Question: I have the following table in an application I am developing using ruby on rails:

I want to create a test in cucumber where I select a user from the table and delete it or edit it.
I don't know what is the step definition for that.
I'd like to be able to do something like:
'''
Feature: User Manegement
In order to manage users
As an admin
I want to see a users list and change user properties
Background:
Given the following activated users exists
| name | email |
| Alice Hunter | alice.hunter@example.com |
| Bob Hunter | bob.hunter@example.com |
And the following user records
| name | email |
| Jonh Doe | jonh.doe@example.com |
Scenario: I delete a user from the table
Given I am logged in as admin
When I follow "Administration"
And I follow "User Management"
And I delete "Alice Hunter"
Then I should not see "Alice Hunter"'
'''
Can anyone help?
Thank you.
@brad
The error returned:
'''
wrong number of arguments (2 for 1) (ArgumentError)
./features/step_definitions/table_steps.rb:26:in 'within'
./features/step_definitions/table_steps.rb:26:in '/^I delete "(.*)"$/'
'''
---
---
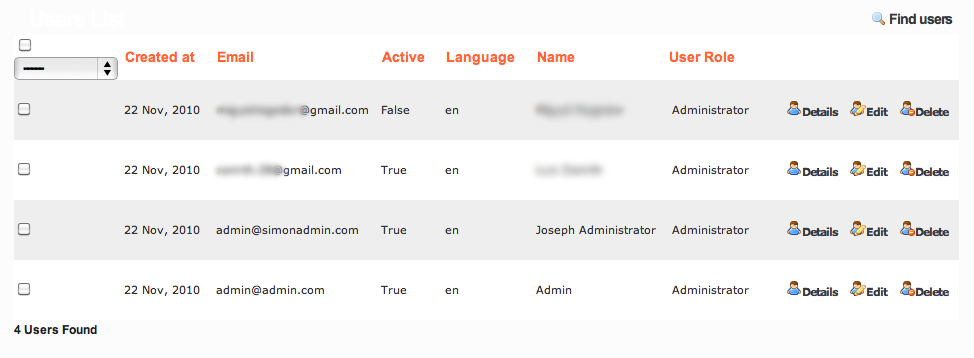
Answer: After some extensive searching and minor refactoring, I managed to solve the problem.
I have used the following step:
'''
When /^as admin I (press|follow|check|uncheck|choose) "([^"]*)" for (.*) whose (.*) is "([^"]*)"$/ do |action, whatyouclick, class_name, var_name, value|
unless var_name == "id" then
id = eval(""#{class_name}".classify.constantize.find_by_#{var_name}("#{value}").id.to_s")
else
id = value
end
within("tr[id=as_admin__#{class_name}-list-#{id}-row]") do
case action
when "press"
click_button(whatyouclick)
when "follow"
click_link(whatyouclick)
when "check"
check(whatyouclick)
when "uncheck"
uncheck(whatyouclick)
when "choose"
uncheck(whatyouclick)
end
end
end
'''
I am also insterested in webrat's RDoc, but everything I find seems out of order.